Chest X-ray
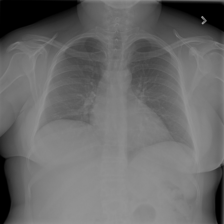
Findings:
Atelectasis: negative
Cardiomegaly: negative
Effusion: negative
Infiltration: negative
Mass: negative
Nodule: negative
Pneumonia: negative
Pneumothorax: negative
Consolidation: negative
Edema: negative
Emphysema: negative
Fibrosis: negative
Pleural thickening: negative
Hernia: negative